Platform: macOS
Application: Chrome
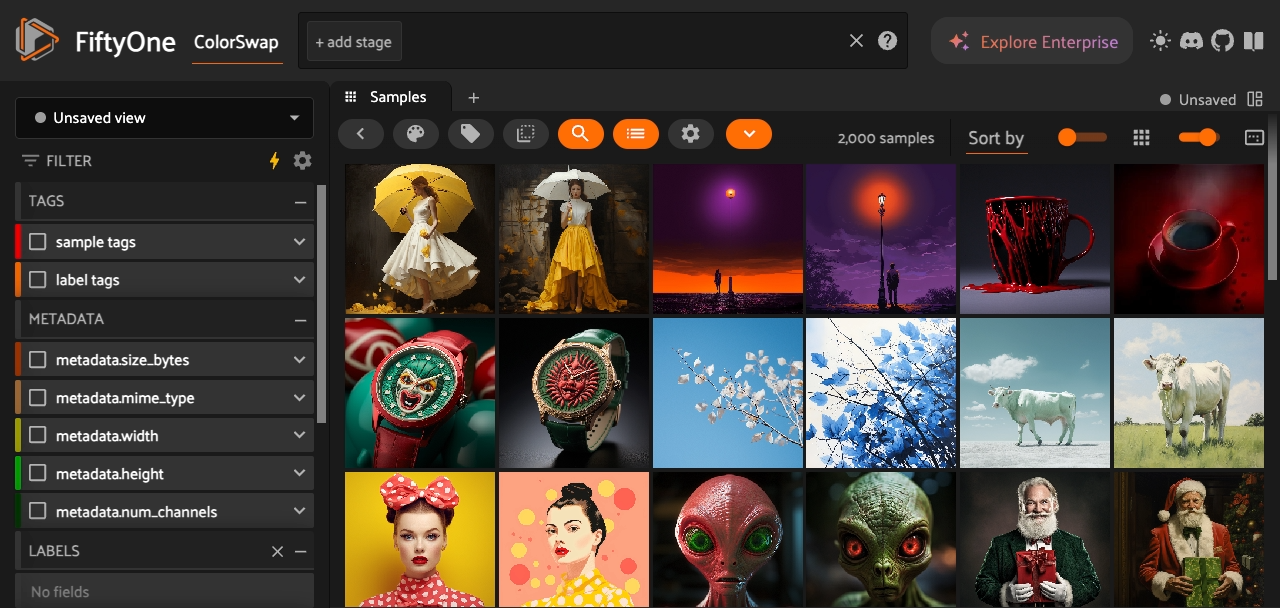
task_description: Open the add view stage menu
action_type: click
element_info: Menu Item
steps_since_start: 1